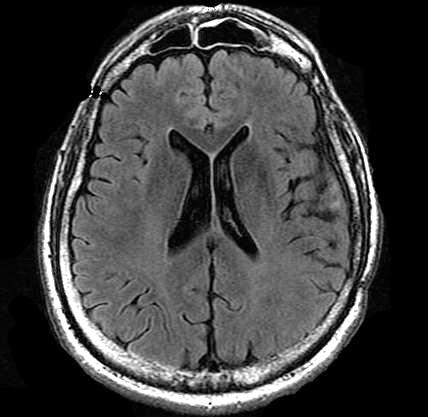
Label: notumor